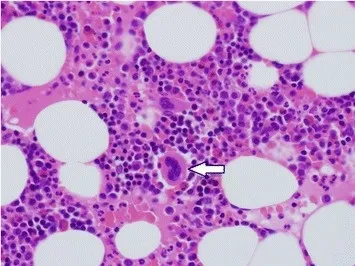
Microscopic examination showed adipocytes mixed with hematopoietic elements, including megakaryocytes (arrow) and regular granulopoietic and erythropoietin lineage cells.
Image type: pathology (h&e)